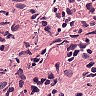
Metastatic tissue present: no